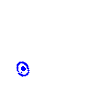
Particle: pion